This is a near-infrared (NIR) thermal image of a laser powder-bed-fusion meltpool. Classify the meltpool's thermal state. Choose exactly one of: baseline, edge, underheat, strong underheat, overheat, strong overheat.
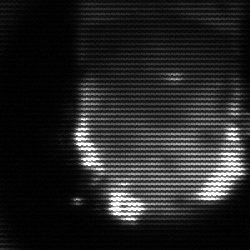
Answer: baseline